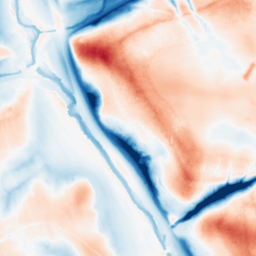
Category: multiscale
Decomposition family: dog_multiscale
Decomposition parameters: sigma_ratio: 2
n_scales: 5
base_sigma: 0.5
Upsampling method: edge_directed
Upsampling parameters: scale: 4
Upsampling scale: 4